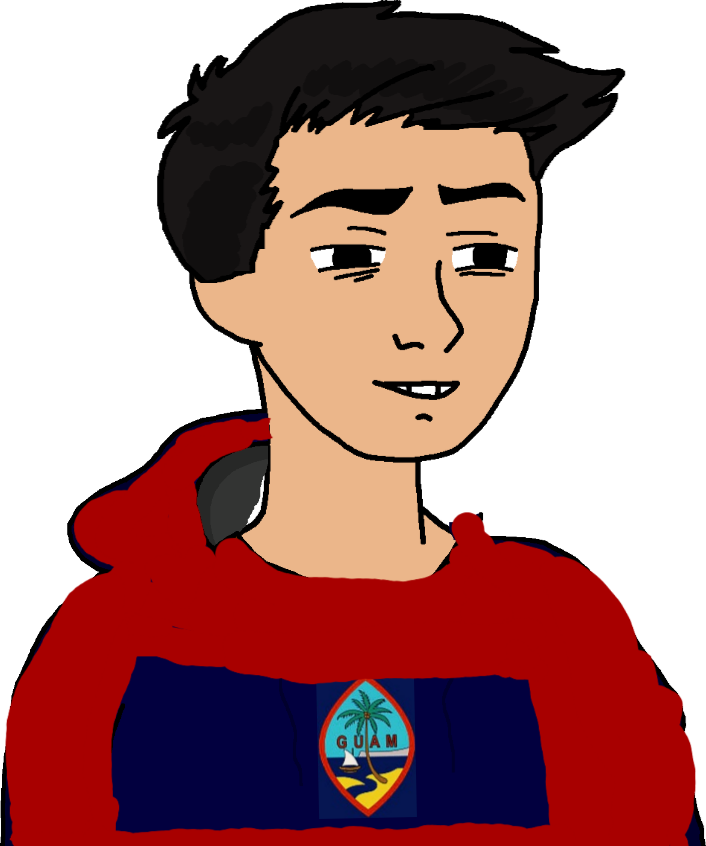
Label: 5_Twinkjak